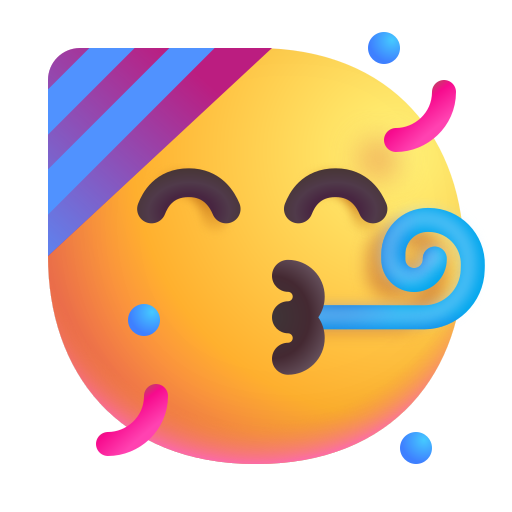
partying face color